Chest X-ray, PA view. Patient: 67 years old, sex M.
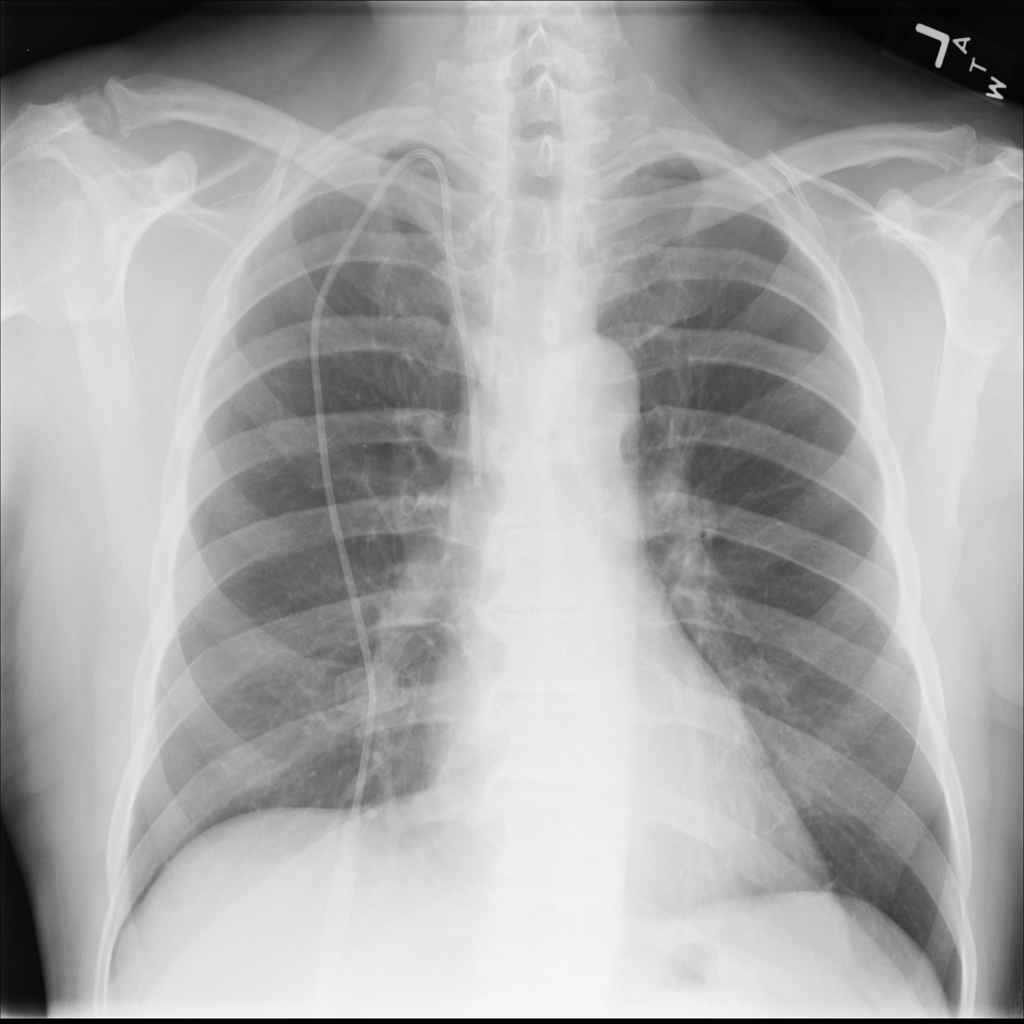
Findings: No Finding